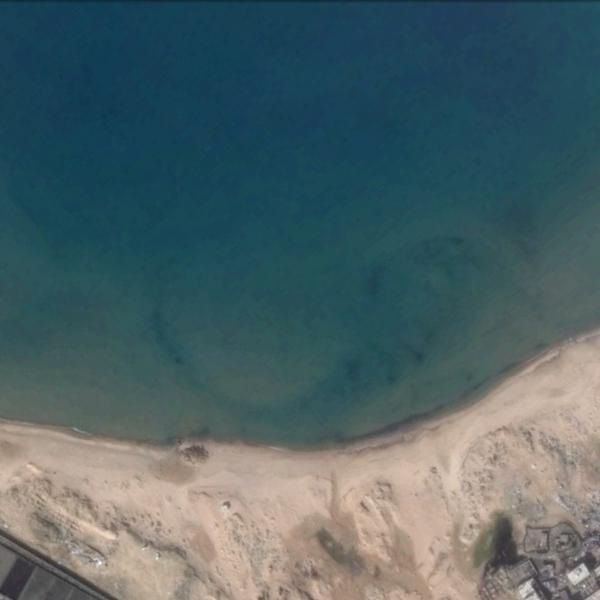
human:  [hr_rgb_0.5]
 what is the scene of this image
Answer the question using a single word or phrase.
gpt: beach